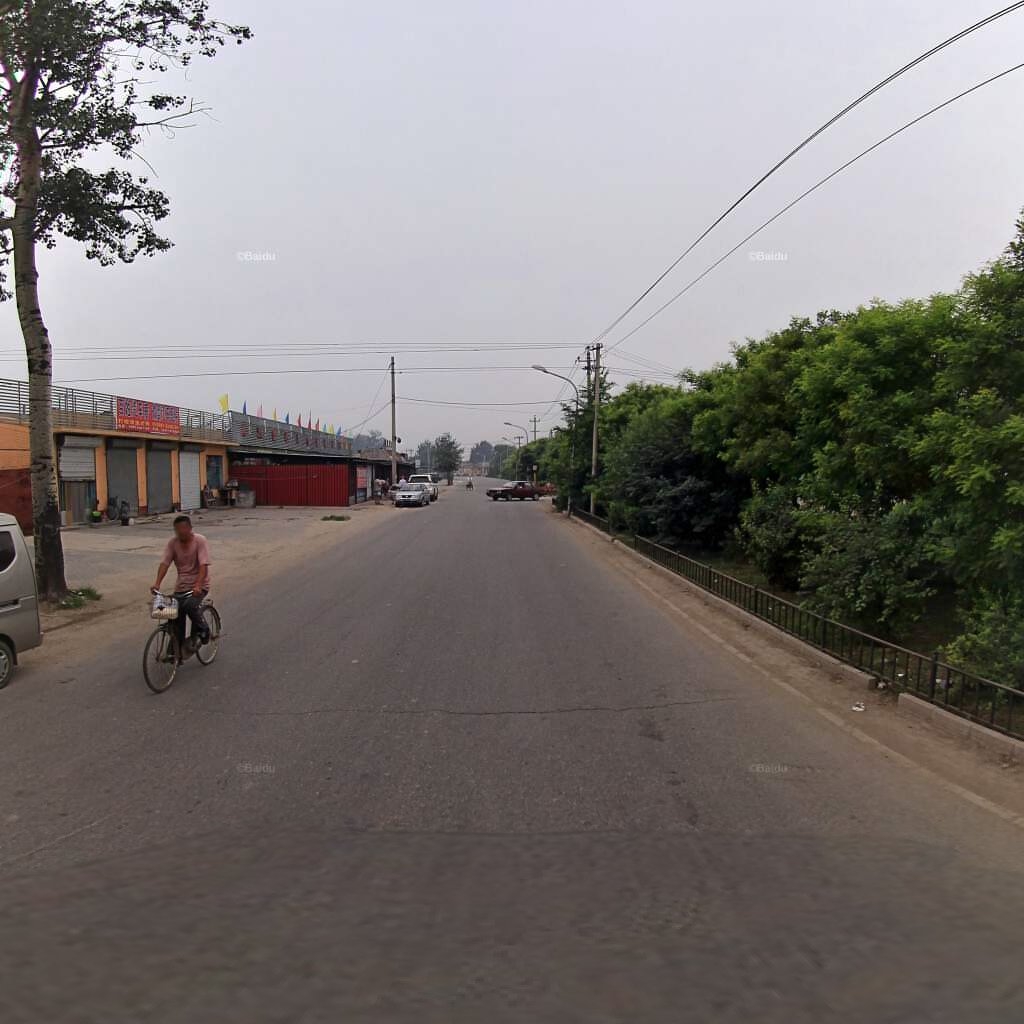
Region: Haidian
Road damage annotations: transverse crack